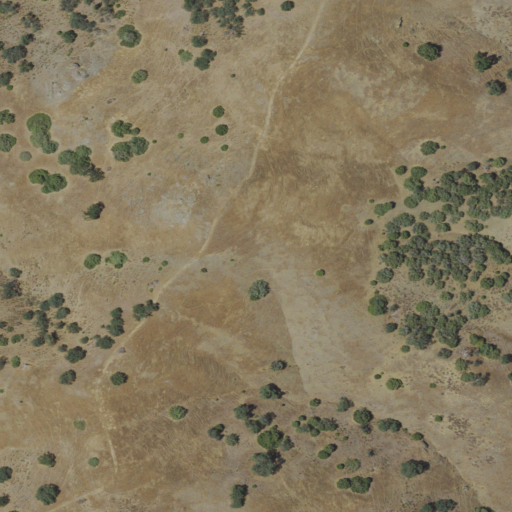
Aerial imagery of mountains in California named Las Aguilas Mountains containing grassland and shrub